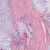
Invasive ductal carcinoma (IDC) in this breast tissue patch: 1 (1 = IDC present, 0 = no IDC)